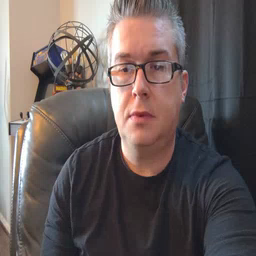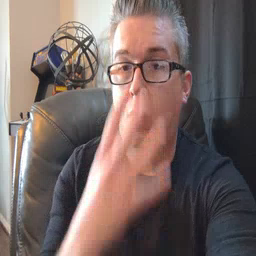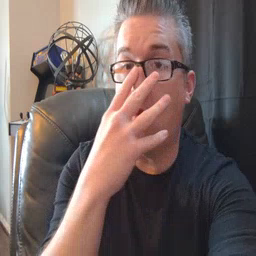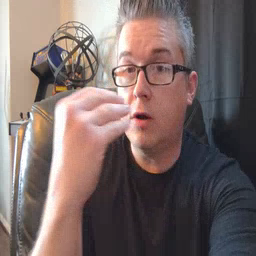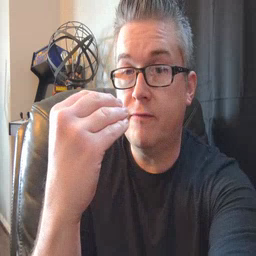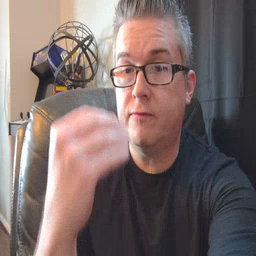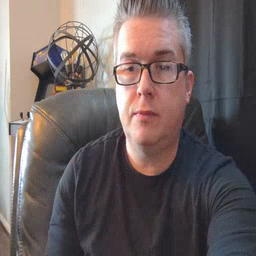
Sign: wolf